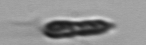
Label: Euglena